Field crop: tomato
Growth stage: 1
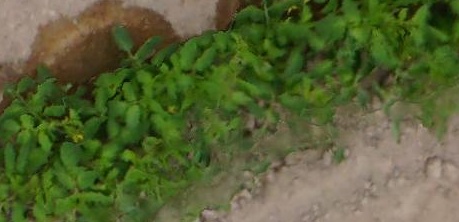
Species: tomato